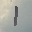
Label: 1